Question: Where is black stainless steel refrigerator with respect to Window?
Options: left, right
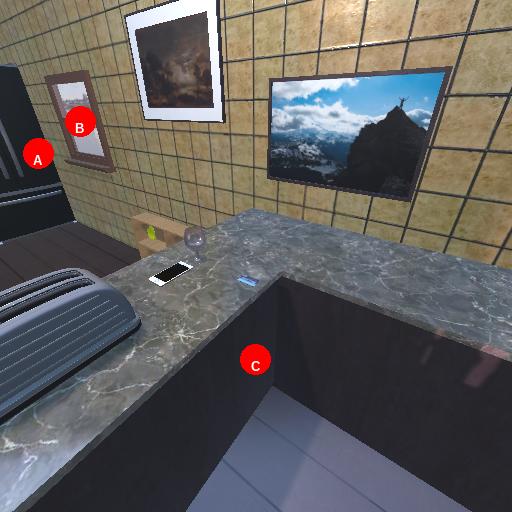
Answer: left